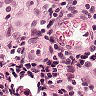
Metastatic tissue present: yes